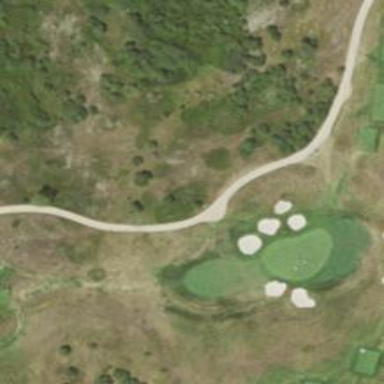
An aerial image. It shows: Path for both road and golf.